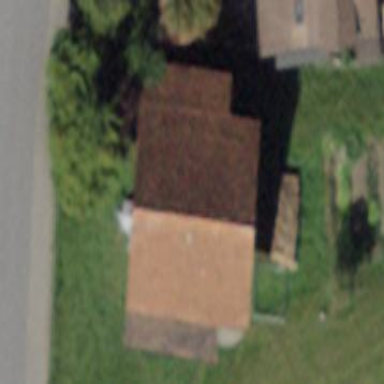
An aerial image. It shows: Barn.